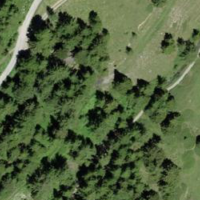
EUNIS habitat code: 23
Species observed at this site:
Graphosoma italicum
Juniperus communis
Bartsia alpina